Interaction volume radius: 10 \u00c5
Interaction volume height: 35 \u00c5
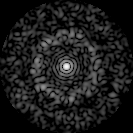
Disorder parameter: 0.8273